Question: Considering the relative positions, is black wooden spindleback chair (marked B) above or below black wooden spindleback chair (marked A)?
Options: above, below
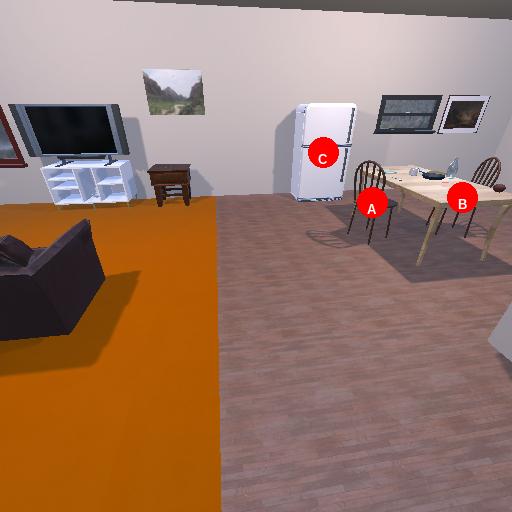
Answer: above